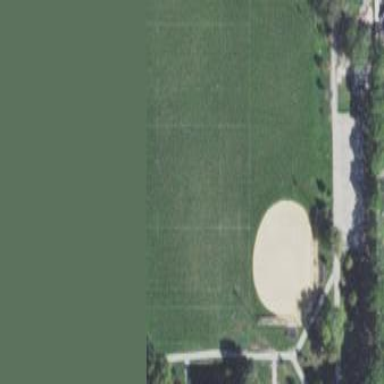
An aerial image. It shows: Baseball pitch for leisure and sports activities.